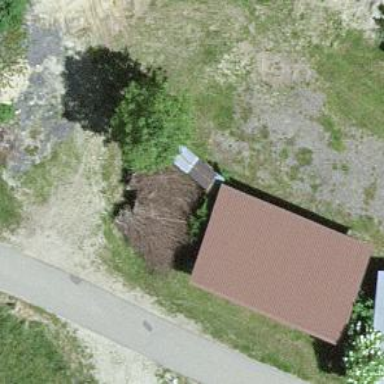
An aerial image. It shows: Shed building.